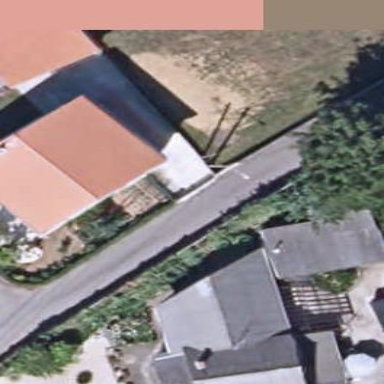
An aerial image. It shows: Simple house.